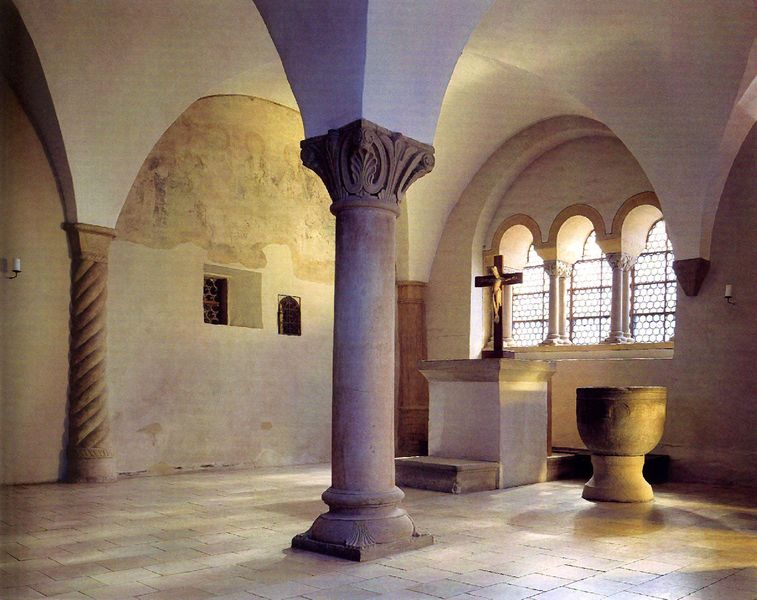
Titel: Palas
Standort: Eisenach, Wartburg (EU - D - Thüringen)
Schlagwörter: schatten, weiß, fenster, licht, raum, schwarz, säule, säulen, wand, sockel, stein, steine, gitter, kirche, boden, decke, innen, blatt, rund, bogen, pflaster, fußboden, saal, treppe, kerze, leuchter, stufe, bögen, gewölbe, burg, kreuz, becken, fliesen, kacheln, altar, kapitell, christus, jesus, jesus christus, kreuzigung, fresken, romanik, kapelle, konsole, gekreuzigt, wendel, wandhalter, krypta, taufbecken, unterkirche, jusus, taufstein, htsäulen